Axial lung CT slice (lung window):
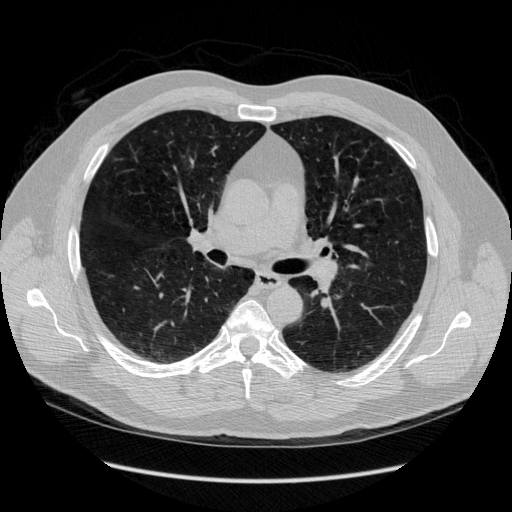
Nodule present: no